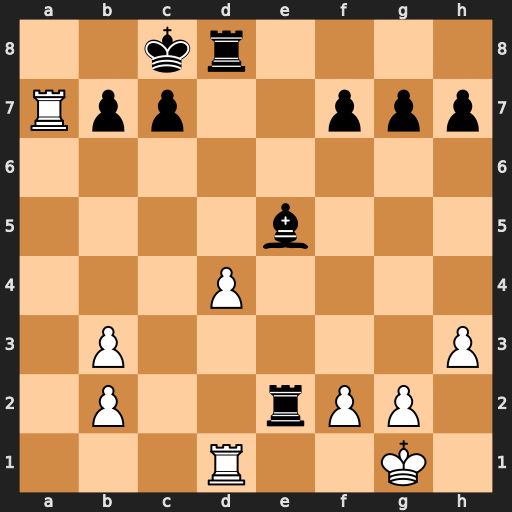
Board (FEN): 2kr4/Rpp2ppp/8/4b3/3P4/1P5P/1P2rPP1/3R2K1
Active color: w
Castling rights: -
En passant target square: -
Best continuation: Ra8+ Kd7 dxe5+